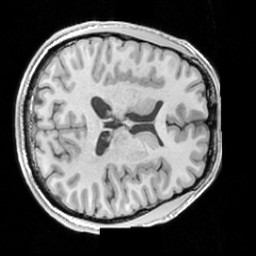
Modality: T1w
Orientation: axial
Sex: male
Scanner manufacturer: siemens
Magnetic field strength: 3 T
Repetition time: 1.63 s
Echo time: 0.00311 s